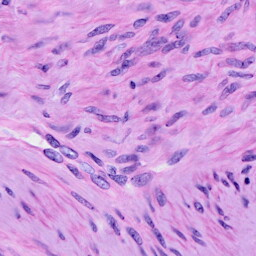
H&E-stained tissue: Cervix